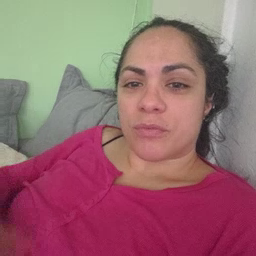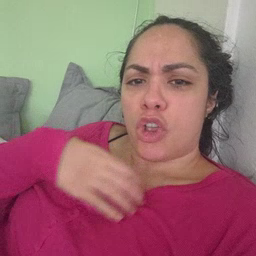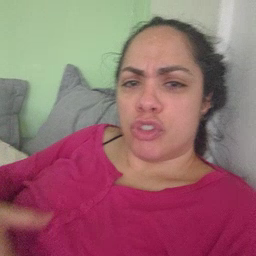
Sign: hungry